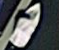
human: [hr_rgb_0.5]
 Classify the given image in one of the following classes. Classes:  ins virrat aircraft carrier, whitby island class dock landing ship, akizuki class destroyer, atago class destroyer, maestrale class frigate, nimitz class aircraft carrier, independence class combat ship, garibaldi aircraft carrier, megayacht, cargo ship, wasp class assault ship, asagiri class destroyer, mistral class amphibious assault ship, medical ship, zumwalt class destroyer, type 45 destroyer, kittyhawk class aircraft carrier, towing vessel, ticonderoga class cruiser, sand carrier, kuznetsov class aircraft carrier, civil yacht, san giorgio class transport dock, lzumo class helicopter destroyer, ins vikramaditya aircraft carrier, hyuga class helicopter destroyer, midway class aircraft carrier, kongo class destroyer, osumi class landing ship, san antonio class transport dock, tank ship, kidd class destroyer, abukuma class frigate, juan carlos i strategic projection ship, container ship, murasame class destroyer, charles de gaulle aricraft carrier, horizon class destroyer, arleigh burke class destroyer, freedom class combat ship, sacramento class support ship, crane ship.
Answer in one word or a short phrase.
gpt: Civil yacht